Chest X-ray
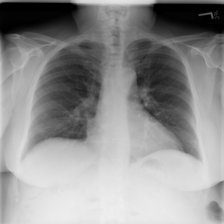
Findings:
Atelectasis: negative
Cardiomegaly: negative
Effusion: negative
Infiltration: negative
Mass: negative
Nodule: negative
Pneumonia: negative
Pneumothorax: negative
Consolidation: negative
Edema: negative
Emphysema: negative
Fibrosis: negative
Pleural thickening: negative
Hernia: negative